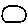
Label: moon